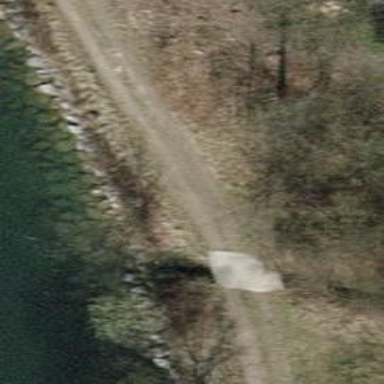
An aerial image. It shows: Compacted path road.